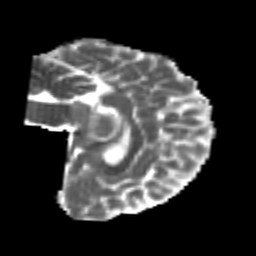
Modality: MD
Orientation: sagittal
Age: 21
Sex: female
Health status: healthy
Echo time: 0.074 s